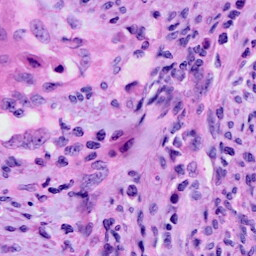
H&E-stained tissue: Cervix